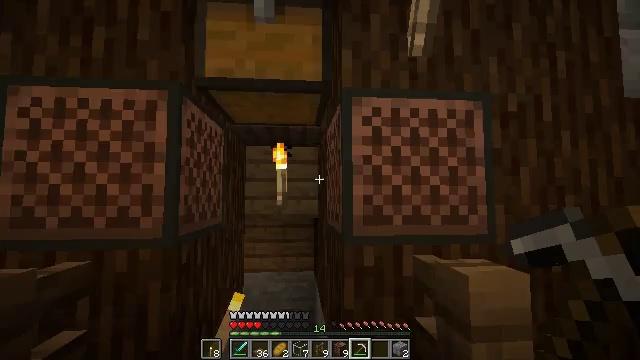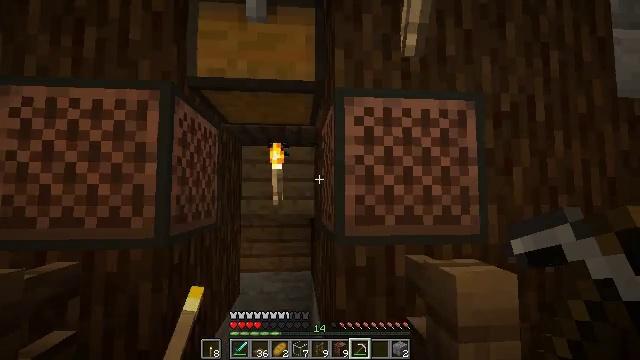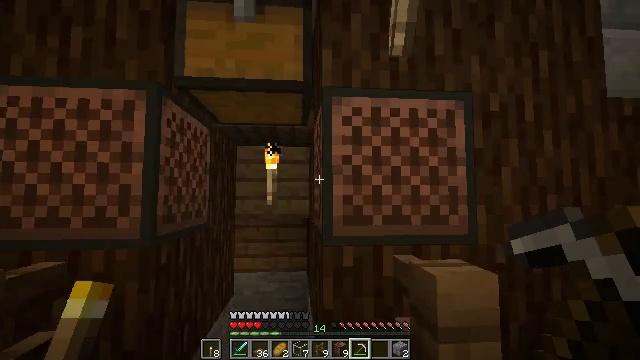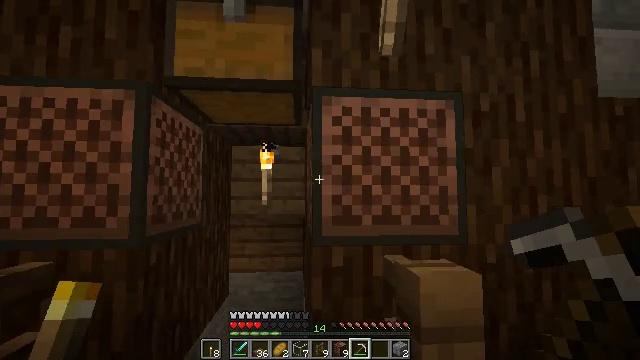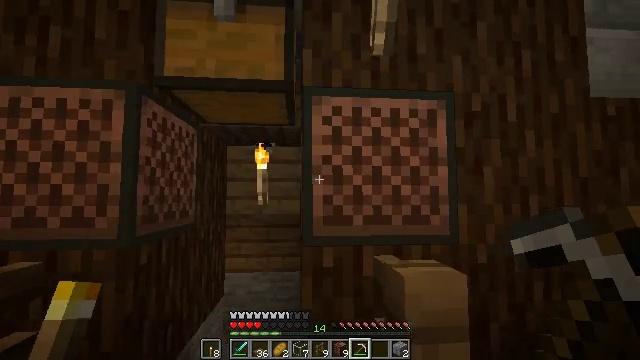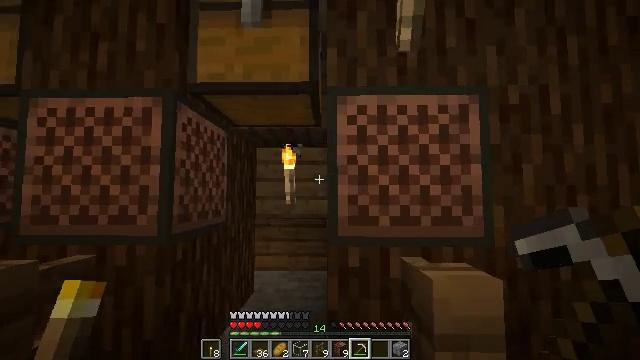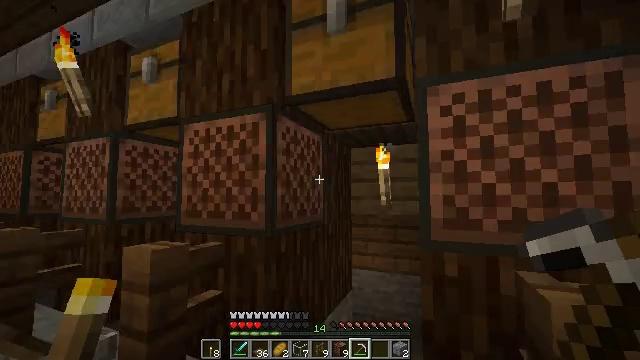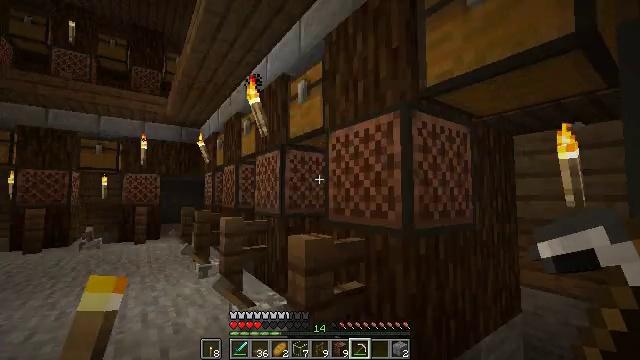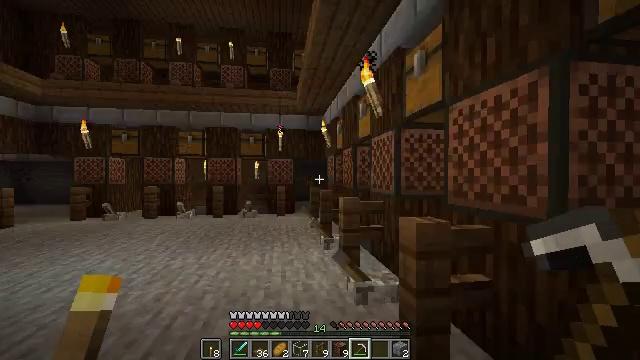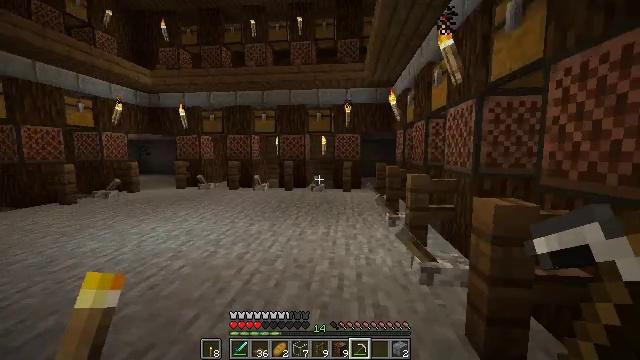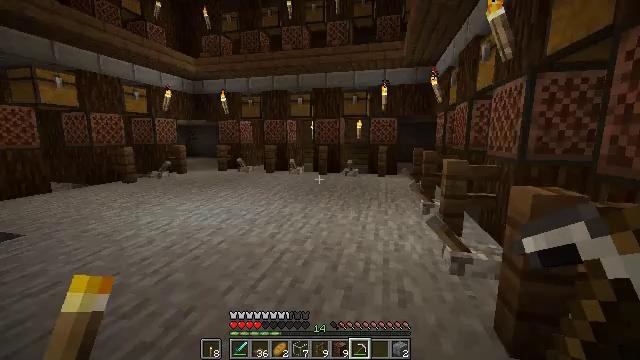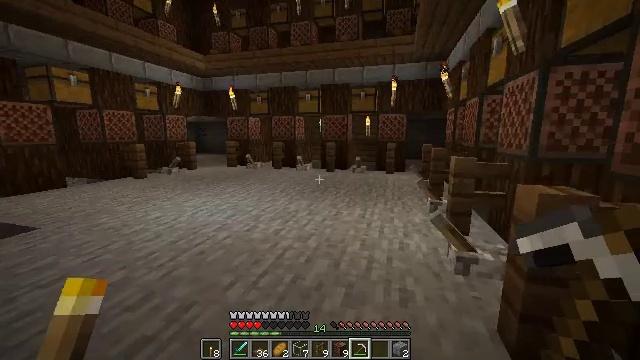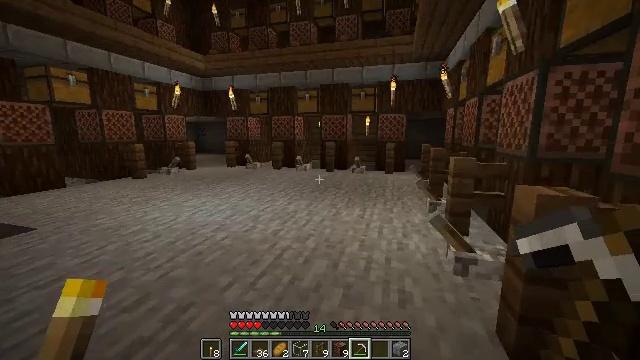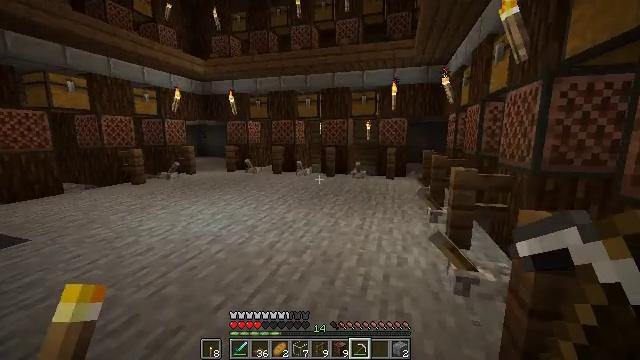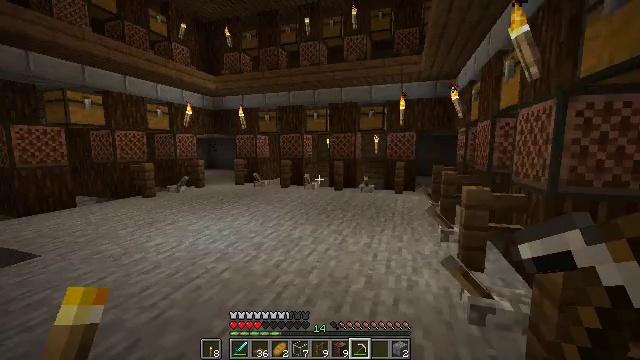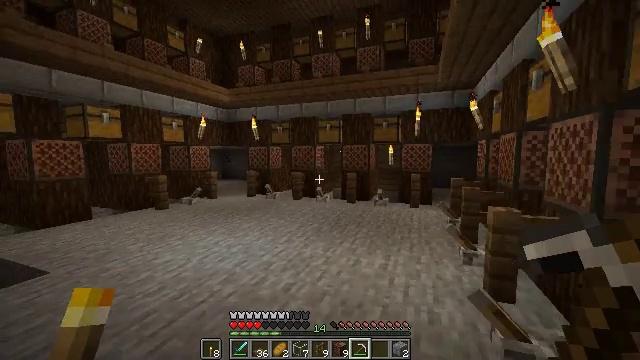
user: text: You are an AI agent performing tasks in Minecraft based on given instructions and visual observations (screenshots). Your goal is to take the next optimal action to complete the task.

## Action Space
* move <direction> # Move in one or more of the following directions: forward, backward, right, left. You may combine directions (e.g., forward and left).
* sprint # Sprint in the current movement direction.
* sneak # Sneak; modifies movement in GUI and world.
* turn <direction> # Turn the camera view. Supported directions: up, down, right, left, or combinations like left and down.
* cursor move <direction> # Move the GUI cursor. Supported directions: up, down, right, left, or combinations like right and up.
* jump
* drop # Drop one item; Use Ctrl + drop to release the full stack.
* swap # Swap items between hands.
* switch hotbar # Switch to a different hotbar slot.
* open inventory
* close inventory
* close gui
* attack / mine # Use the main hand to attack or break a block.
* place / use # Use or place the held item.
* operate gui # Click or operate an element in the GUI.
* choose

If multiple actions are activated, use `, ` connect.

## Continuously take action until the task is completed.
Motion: motion action
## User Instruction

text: Gather the spruce slab by holding left button.
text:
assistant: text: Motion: move right, sneak
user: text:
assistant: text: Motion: move right, sneak
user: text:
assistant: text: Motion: move right, sneak
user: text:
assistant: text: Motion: move right, sneak
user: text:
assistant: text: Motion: move right, sneak, turn left
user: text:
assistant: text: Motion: move right, sneak, turn left
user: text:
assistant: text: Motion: move right, sneak, turn left
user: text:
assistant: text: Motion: move right, sneak, turn left and down
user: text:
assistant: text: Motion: move right, sneak, turn left and down
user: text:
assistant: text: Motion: move right, sneak, turn left and down
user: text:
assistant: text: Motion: move forward and move right, sneak, turn left
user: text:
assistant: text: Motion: move forward and move right
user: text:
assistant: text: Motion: move forward
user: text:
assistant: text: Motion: move forward, turn left and up
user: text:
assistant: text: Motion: move forward, turn left and up
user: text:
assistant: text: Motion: move forward
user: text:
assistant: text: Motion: move forward
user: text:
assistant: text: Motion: move forward
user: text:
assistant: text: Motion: move forward, turn right
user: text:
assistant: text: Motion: move forward, sprint, turn right
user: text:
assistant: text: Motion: move forward, sprint
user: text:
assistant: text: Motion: move forward, sprint
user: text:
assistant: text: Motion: move forward, sprint
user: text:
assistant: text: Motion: move forward, sprint
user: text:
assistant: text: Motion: move forward, turn right
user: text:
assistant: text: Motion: move forward, sprint, turn right
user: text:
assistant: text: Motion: move forward, sprint, turn right and down
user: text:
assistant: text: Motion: move forward, sprint, turn right and down
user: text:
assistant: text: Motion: move forward, sprint, turn right
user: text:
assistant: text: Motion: move forward, turn right